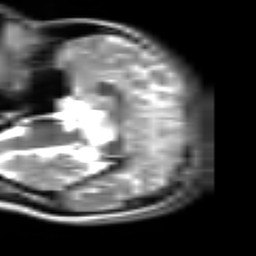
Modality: T2w
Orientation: sagittal